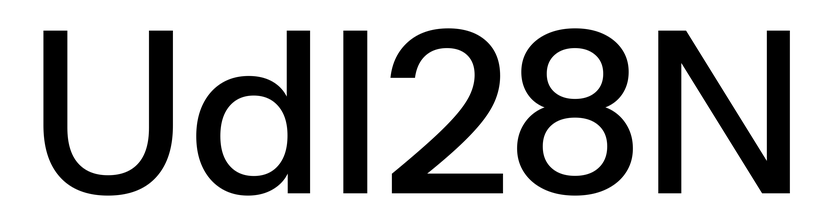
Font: InstrumentSans_Medium